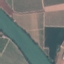
Land use / land cover: River